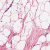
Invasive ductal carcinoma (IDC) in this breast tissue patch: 0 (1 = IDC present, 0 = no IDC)